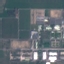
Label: Industrial